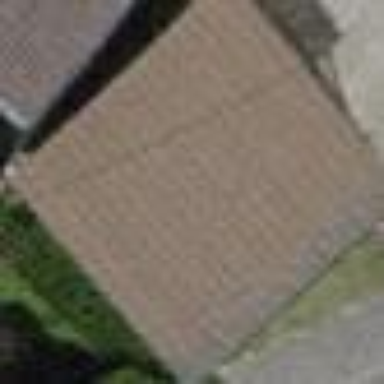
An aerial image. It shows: View of roof of building.